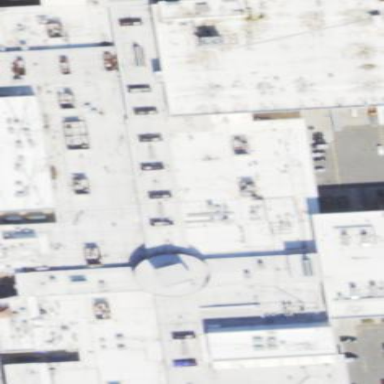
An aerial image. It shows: Retail building that is part of mall.